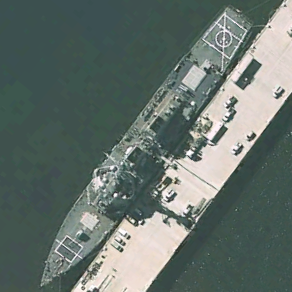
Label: destroyer